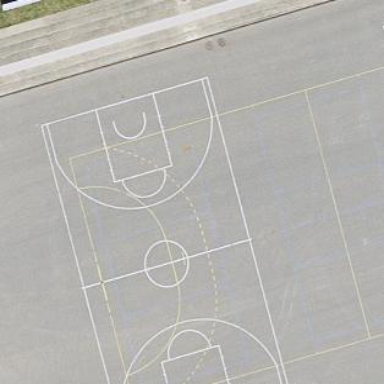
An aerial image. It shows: Basketball court located in leisure land pitch.